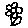
Label: flower